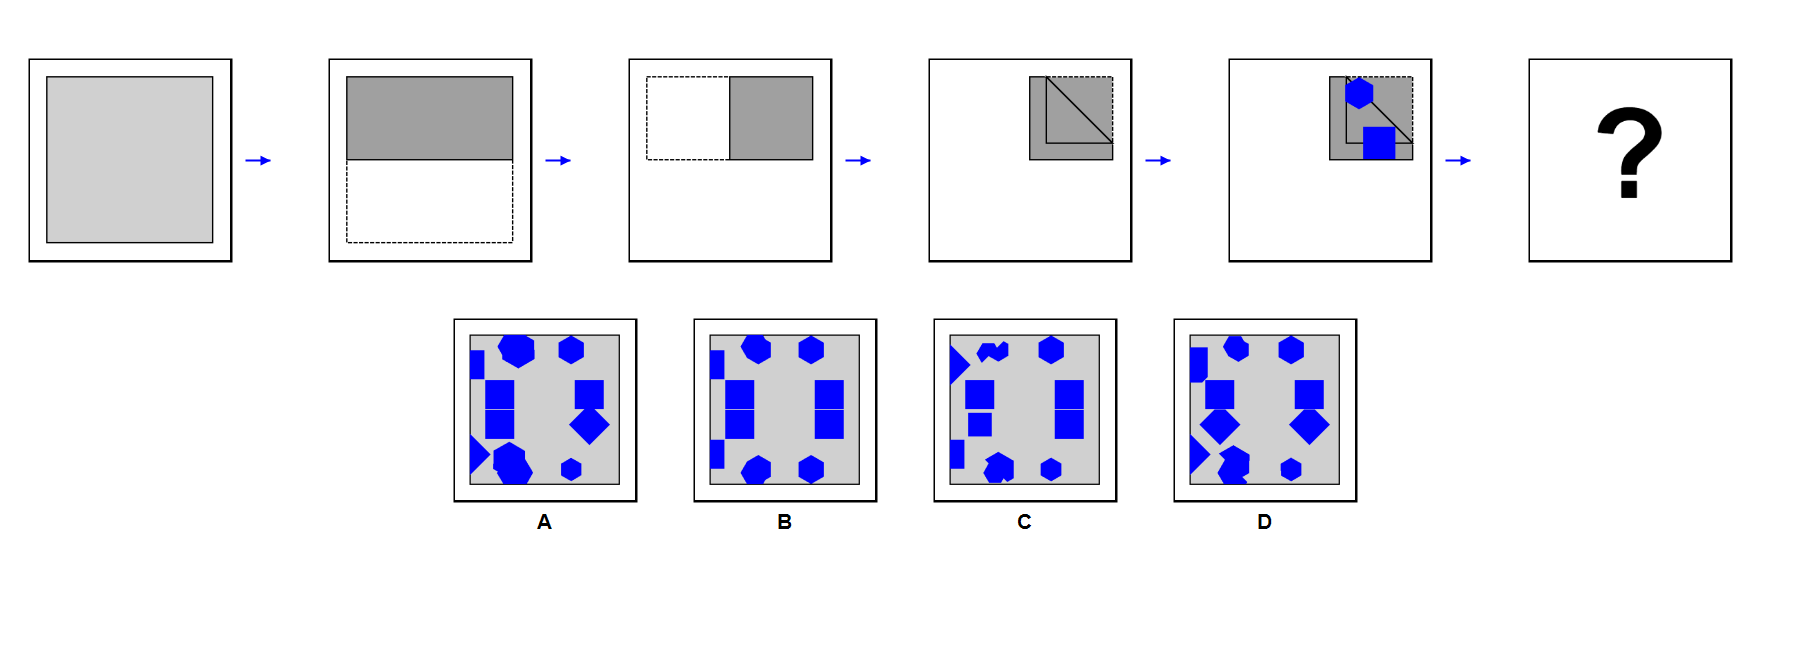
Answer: B